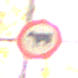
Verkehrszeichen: VerbotViehtrieb
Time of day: MorningAfternoon
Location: Outdoor (Nature)
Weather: Overcast
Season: Autumn
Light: Natural